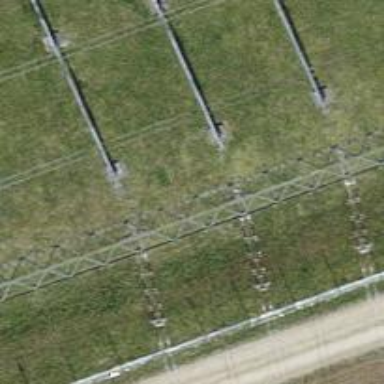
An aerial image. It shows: Power line with three cables leading to substation.